Question: I'm not skilled with CSS, this is one of my first projects. I was trying to make a CSS style for a slider I have, I want something like this:

I've made succesfully the inner divs and the button divs, but what troubles me is the index order for the next/previous buttons on the slider.
Here is the HTML:
'''
<div class="slider">
<div><a href="#" id="rhandle">&gt;</a></div>
<div><a href="#" id="lhandle">&lt;</a></div>
<div id="loadingBar"></div>
<div class="slide">
<div id="leftSlide">
<h1>WhiteFox Template</h1>
<p>Buy this theme today with all features, All fonts included in this theme are for personal use only. <br />Detailed documentation included.</p>
<a href="#" class="button">Read More</a>
</div>
<div id="rightSlide">
<img src="images/slides/slide-1.gif" width="259" height="184" alt="slide-1 Image" />
</div>
<div style="height:0;line-height:0;display:block;clear:both;"></div>
</div>
'''
and here is the CSS for the slider:
'''
.slider {
height: 329px;
width: 794px;
background: #313131;
margin: 50px auto 80px;
color: #FFF;
}
.slider a#lhandle {
font-size: 24px;
color: #FFF;
background: #4bacfd;
width: 50px;
float: left;
height: 23px;
padding-top: 150px;
padding-bottom: 150px;
margin-top: 6px;
}
.slider a#rhandle {
font-size: 24px;
color: #FFF;
background: #4bacfd;
width: 50px;
float: right;
height: 23px;
padding-top: 150px;
padding-bottom: 150px;
margin-top: 6px;
}
.slider a#lhandle:hover,
.slider a#rhandle:hover {
color: #4bacfd;
background: #FFF;
border: 1px solid #4bacfd;
width: 48px;
height: 21px;
}
.slider #loadingBar {
background: #a0a0a0;
height: 6px;
}
.slider .slide {
height: 328px;
width: 793px;
position: relative;
}
.slider .slide h1 {
text-transform: uppercase;
font-size: 24px;
font-weight: bold;
margin-top: 50px;
margin-bottom: 25px;
}
.slider .slide div#leftSlide {
float: left;
width: 400px;
height: 328px;
}
.slider .slide div#rightSlide {
float: right;
height: 328px;
width: 280px;
}
.slider .slide img {
border: 1px solid #FFF;
margin-top: 25%;
margin-bottom: 25%;
}
.slider .slide p {
display: block;
text-align: justify;
margin-bottom: 30px;
margin-right: 30px;
margin-left: 30px;
font-size: 18px;
line-height: 28px;
}
'''
This way, the next/previous buttons are below the actual content, when you hover over them, they do not change to ":hover" style. I've tryied adding a "z-index: 5" property, but that did not work, how can I achieve this (If there is an easier way, let me know).
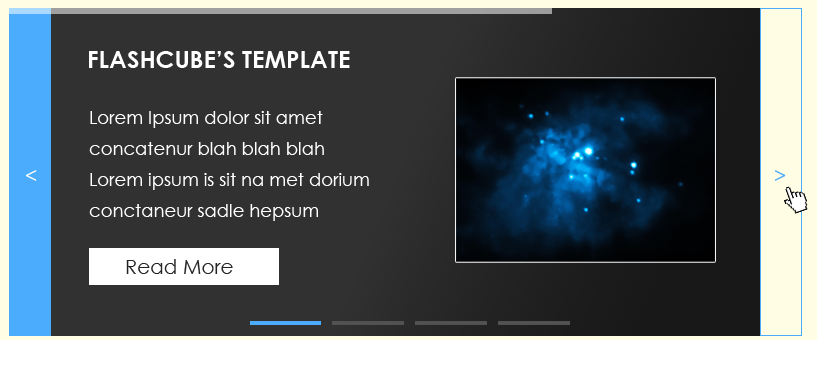
Answer: 'z-index' will work, you just have to set a 'position' other than 'static' (which is the default value).
Add this to your handles on either side:
'''
z-index:10;
position:relative;
'''
Demo: <URL>
Side note: You can trim down a lot of your redundant CSS by either using common class names for similar elements, or by using multiple selectors for a group of CSS properties. For example:
'''
#rhandle,
#lhandle {
font-size: 24px;
color: #FFF;
background: #4bacfd;
width: 50px;
float: left;
height: 23px;
padding-top: 150px;
padding-bottom: 150px;
margin-top: 6px;
z-index:10;
position:relative;
}
#rhandle {
float: right;
}
'''